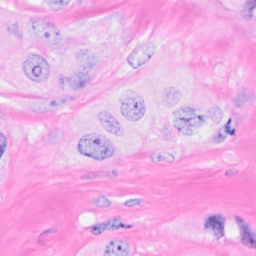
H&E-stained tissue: Breast